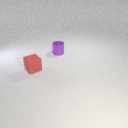
small red rubber cube to the left of small purple metal cylinder